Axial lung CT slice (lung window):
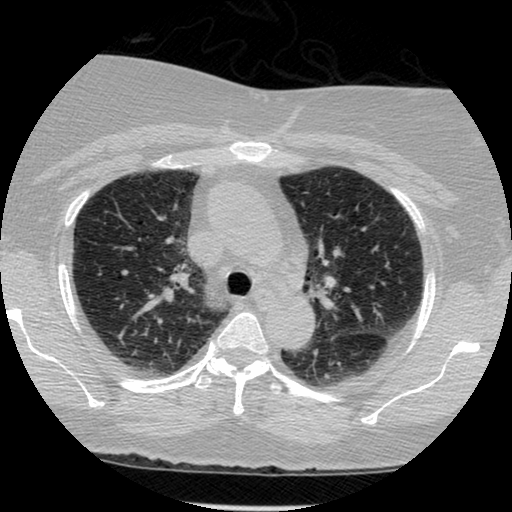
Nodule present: no